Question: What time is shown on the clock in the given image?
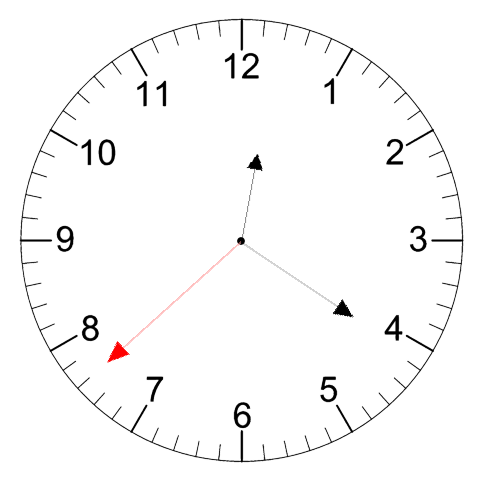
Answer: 12:20:38